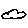
Label: cloud